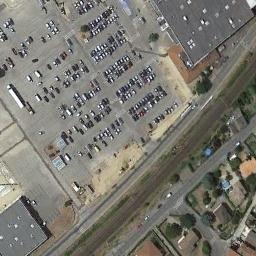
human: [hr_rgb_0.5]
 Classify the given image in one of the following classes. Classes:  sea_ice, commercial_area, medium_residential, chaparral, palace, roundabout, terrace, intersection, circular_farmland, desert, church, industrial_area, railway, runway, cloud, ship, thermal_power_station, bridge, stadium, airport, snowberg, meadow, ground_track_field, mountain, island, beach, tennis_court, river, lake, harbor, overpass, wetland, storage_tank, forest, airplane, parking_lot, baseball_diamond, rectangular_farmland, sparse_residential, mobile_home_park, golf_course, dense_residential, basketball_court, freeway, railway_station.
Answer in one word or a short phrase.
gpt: railway